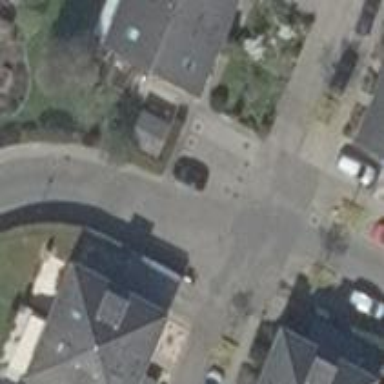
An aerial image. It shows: Living street.